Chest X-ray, PA view. Patient: 55 years old, sex F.
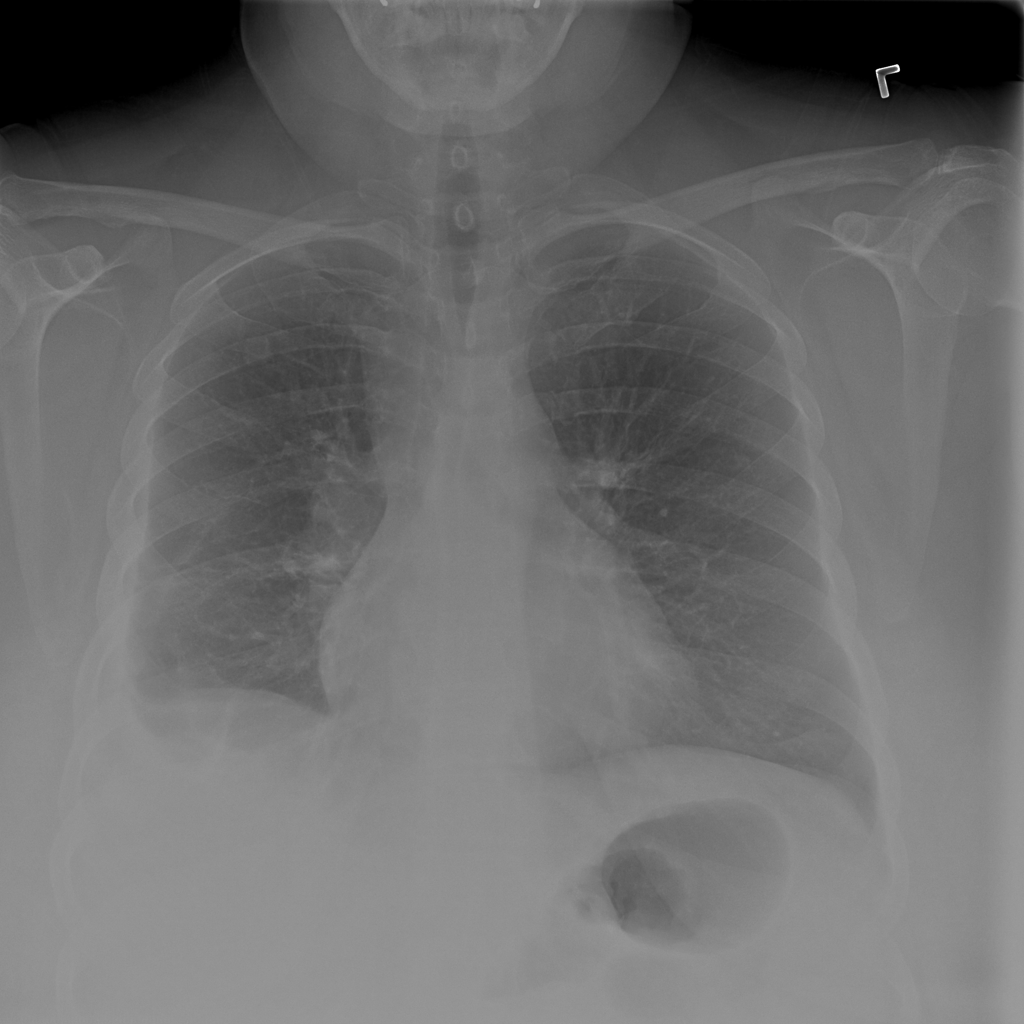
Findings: Pleural_Thickening